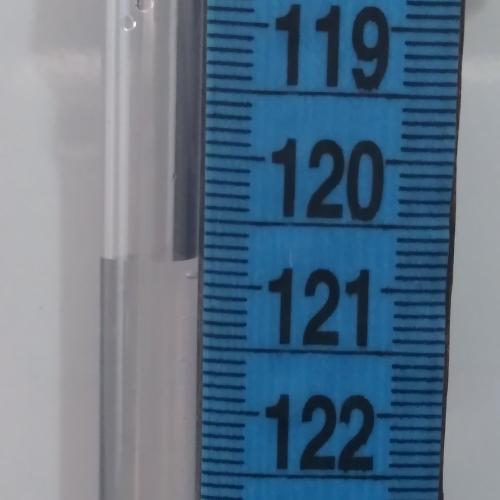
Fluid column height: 120.8 cm